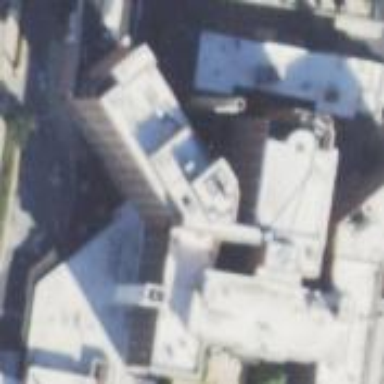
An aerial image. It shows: Part of building.